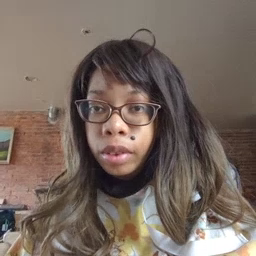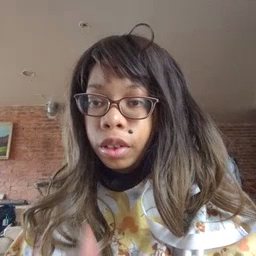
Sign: hungry